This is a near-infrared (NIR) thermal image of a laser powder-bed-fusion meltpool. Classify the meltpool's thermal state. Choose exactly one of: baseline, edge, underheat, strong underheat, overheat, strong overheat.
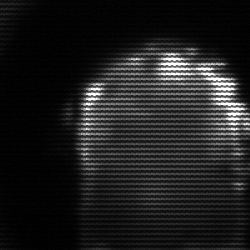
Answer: baseline